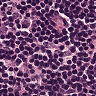
Metastatic tissue present: no